Field crop: maize
Growth stage: 2
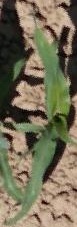
Species: maize